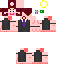
A male human skin with medium skin, wearing brown long hair dressed in a blue suit and red pants, featuring a closed mouth.